Question: I am trying to get a shortcut icon to show in a VS Installer application, but am having no luck. I'm not quite sure what I am doing wrong.
I have a Tray app that starts a service. When I run in debug, the Tray has the correct icon. I have set the Tray's exe icon to the correct icon.
In the installer, I have added shortcuts to the desktop and user's program menu. For both shortcuts, I have tried setting the icon to the actual icon (which I added to the application folder for this reason) and the exe output, but neither works.
After installing, The Tray app still shows the correct icon, but when I open Settings, it displays the correct icon on the UI window but a generic icon on the Start Bar. (In debug mode, the Start Bar shows the correct icon). The shortcuts also show a generic icon.
I am using an ico file with a single 256 x 256 image. Anybody have any ideas what I might be doing wrong?

One thing that I noticed was that the image in the Current icon window looks pixelated (see image above). Could this mean that i am not using a valid size icon (256 x 256)?
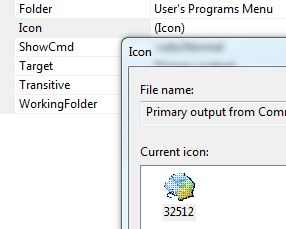
Answer: After quite a bit of experimentation, i determined that the issue did, in fact, have to do with the size. I created several different sized images packed in the icon, and then tried installing, and the shortcut displayed the correct icon.
For those of you who run into this same issue, I used the free Greenfish Icon Editor Pro, selecting Icon -> Create Windows icon from image. I kept the default size and colors, which created the following sized icons in 16 colors, 256 colors, and 32-bit color: 16x16, 32x32, 48x48. I also kept my 256x256 in 32-bit color.
I replaced my old icon with this new one, and everything worked perfectly.